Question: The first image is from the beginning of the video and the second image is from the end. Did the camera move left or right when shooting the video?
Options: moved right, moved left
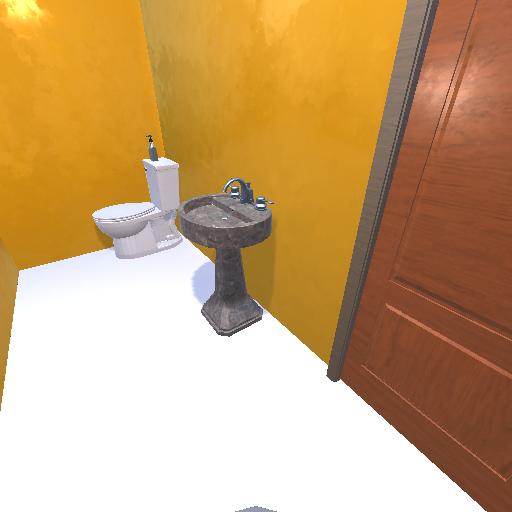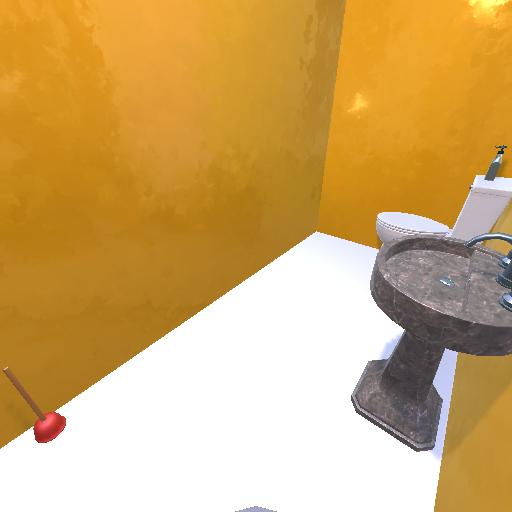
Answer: moved right